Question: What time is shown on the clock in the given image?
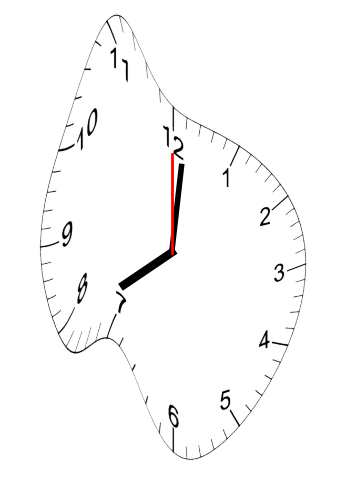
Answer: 08:01:00